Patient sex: M
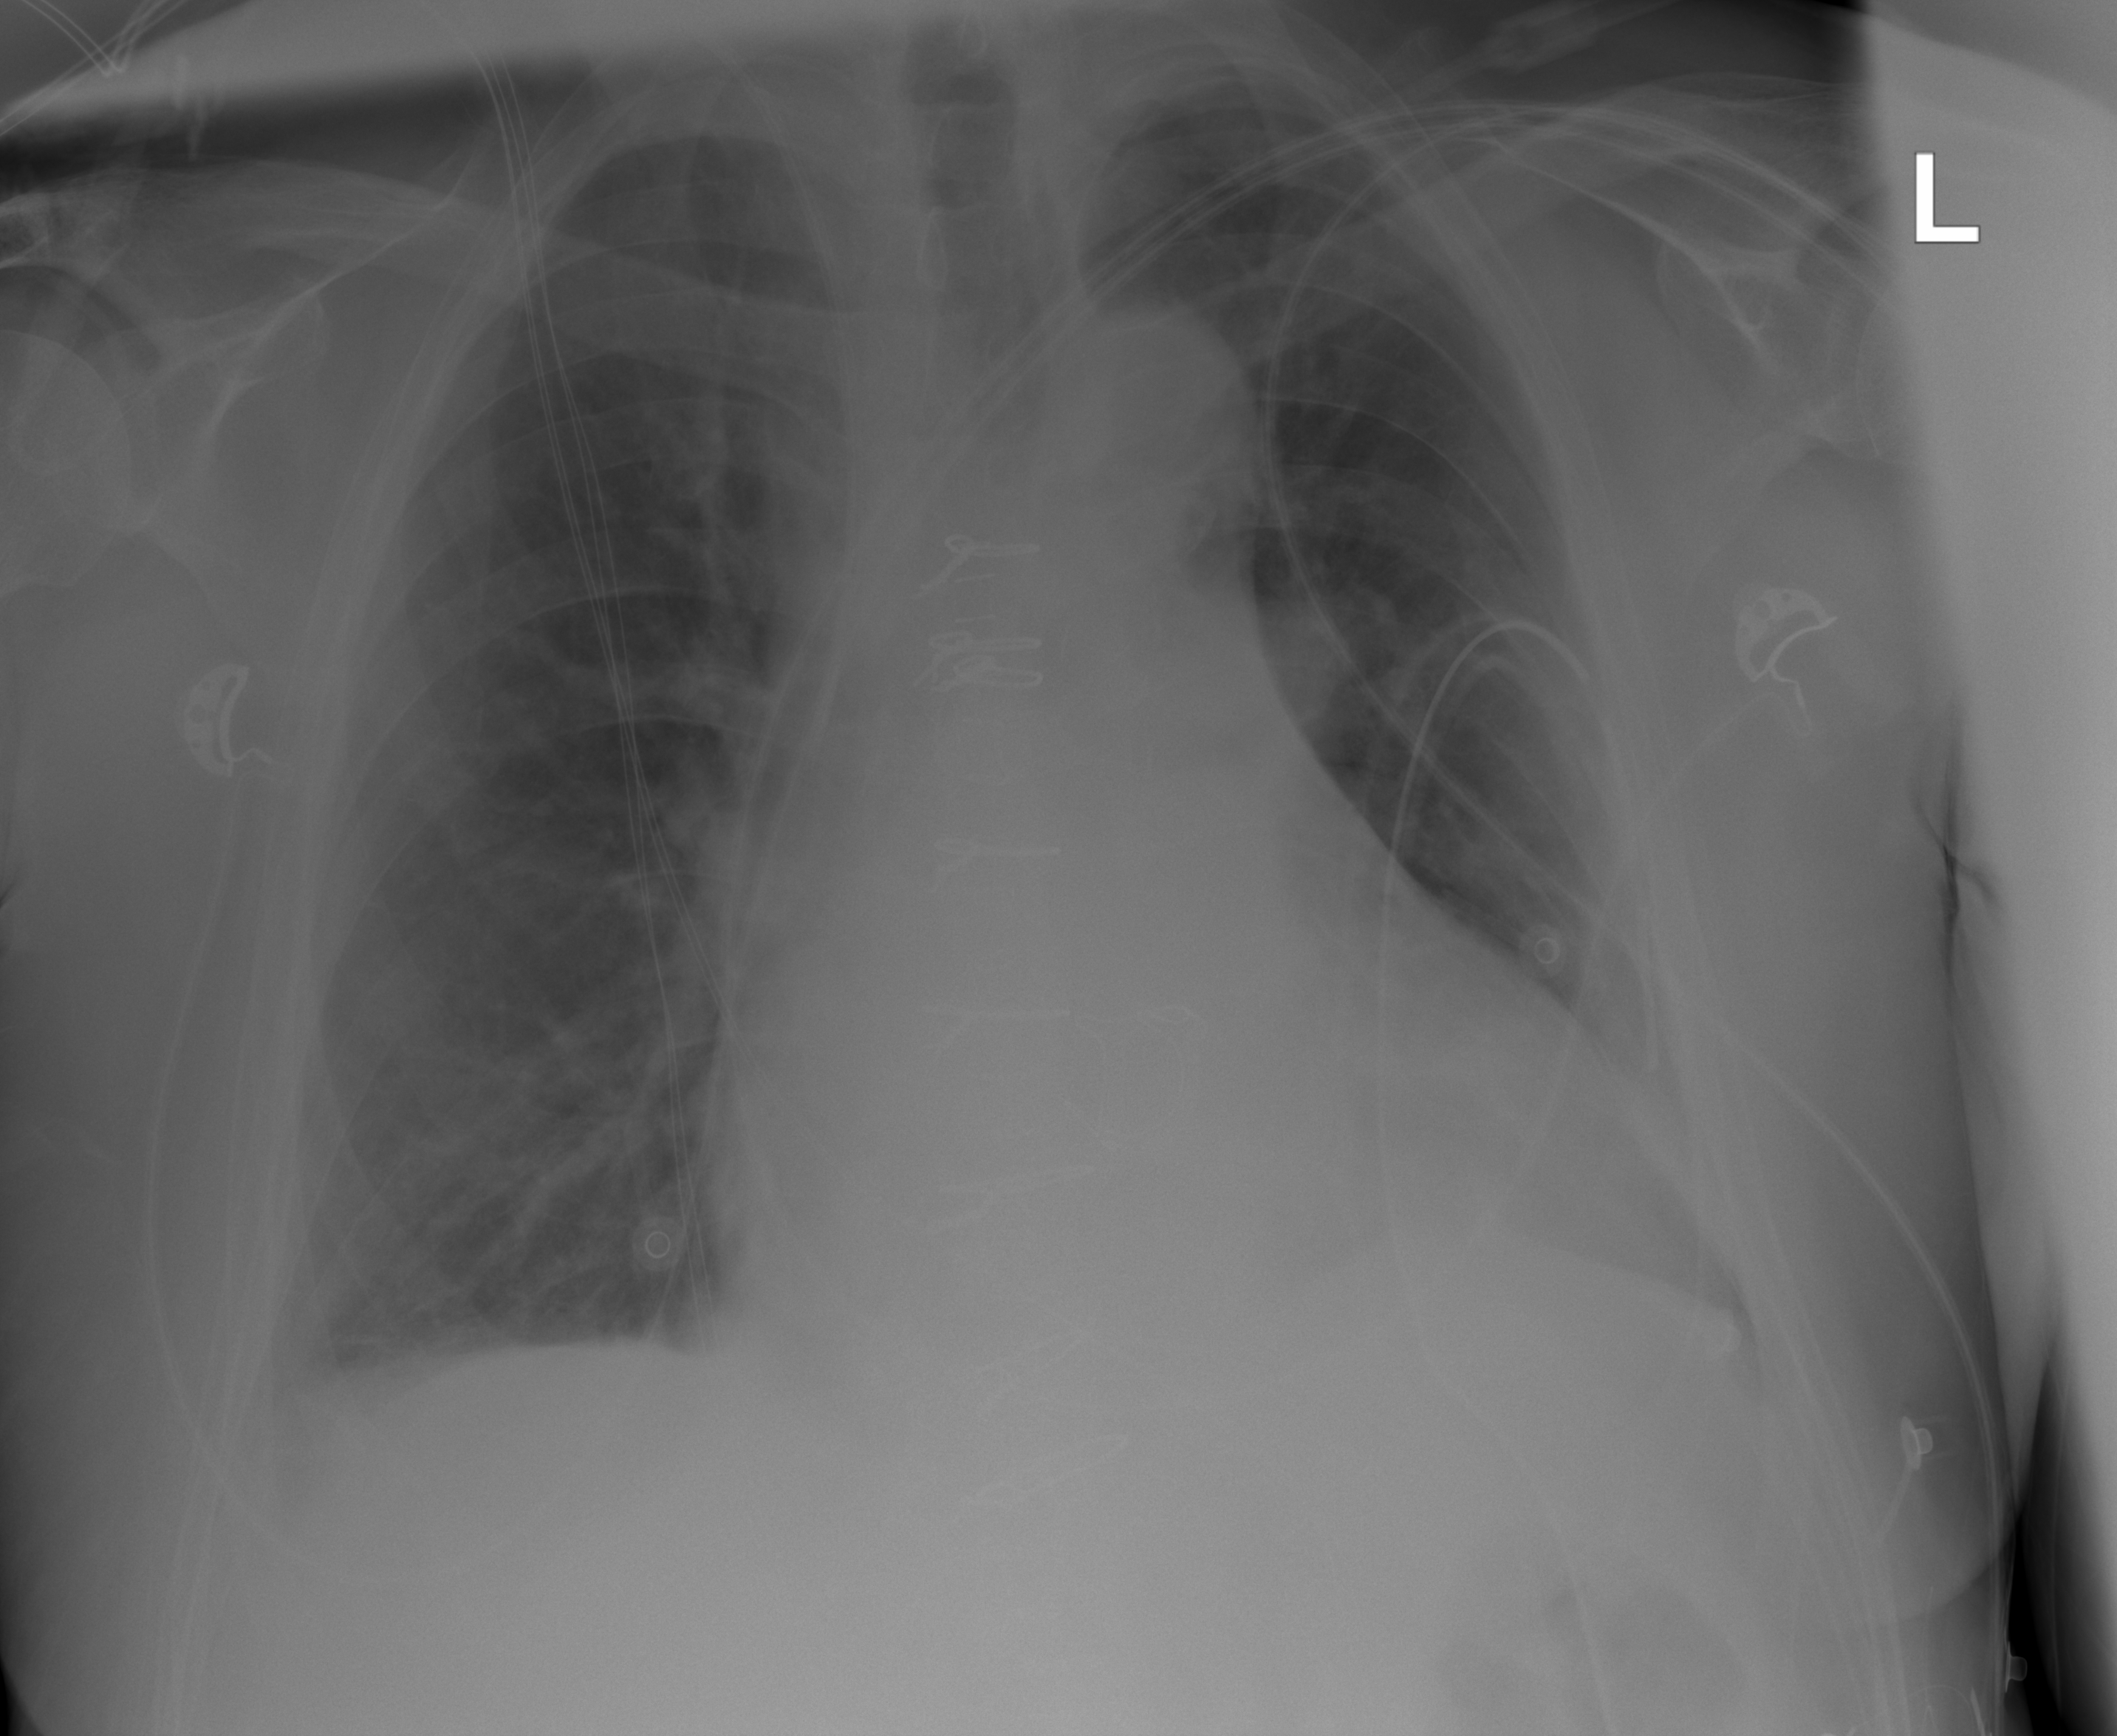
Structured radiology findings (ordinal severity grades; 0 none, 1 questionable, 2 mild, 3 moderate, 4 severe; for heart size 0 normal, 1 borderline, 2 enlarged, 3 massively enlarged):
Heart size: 2
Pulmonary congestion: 1
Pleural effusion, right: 2
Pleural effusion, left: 2
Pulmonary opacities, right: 0
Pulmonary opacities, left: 0
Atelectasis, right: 2
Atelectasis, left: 0